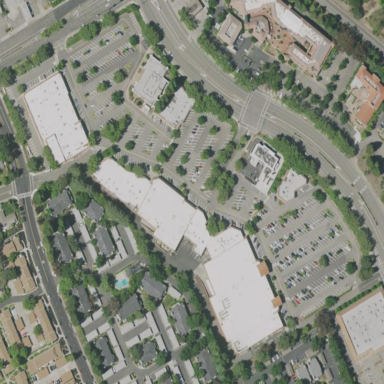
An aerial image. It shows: Retail area.